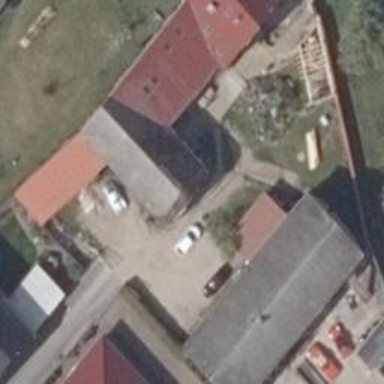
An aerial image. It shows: Car repair shop.